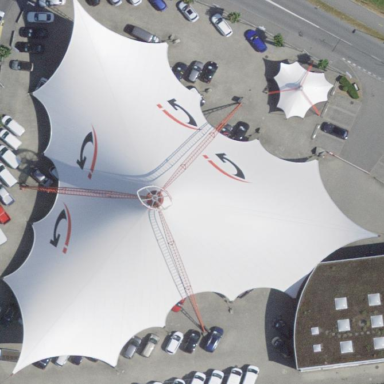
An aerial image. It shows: Tent.